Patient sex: F
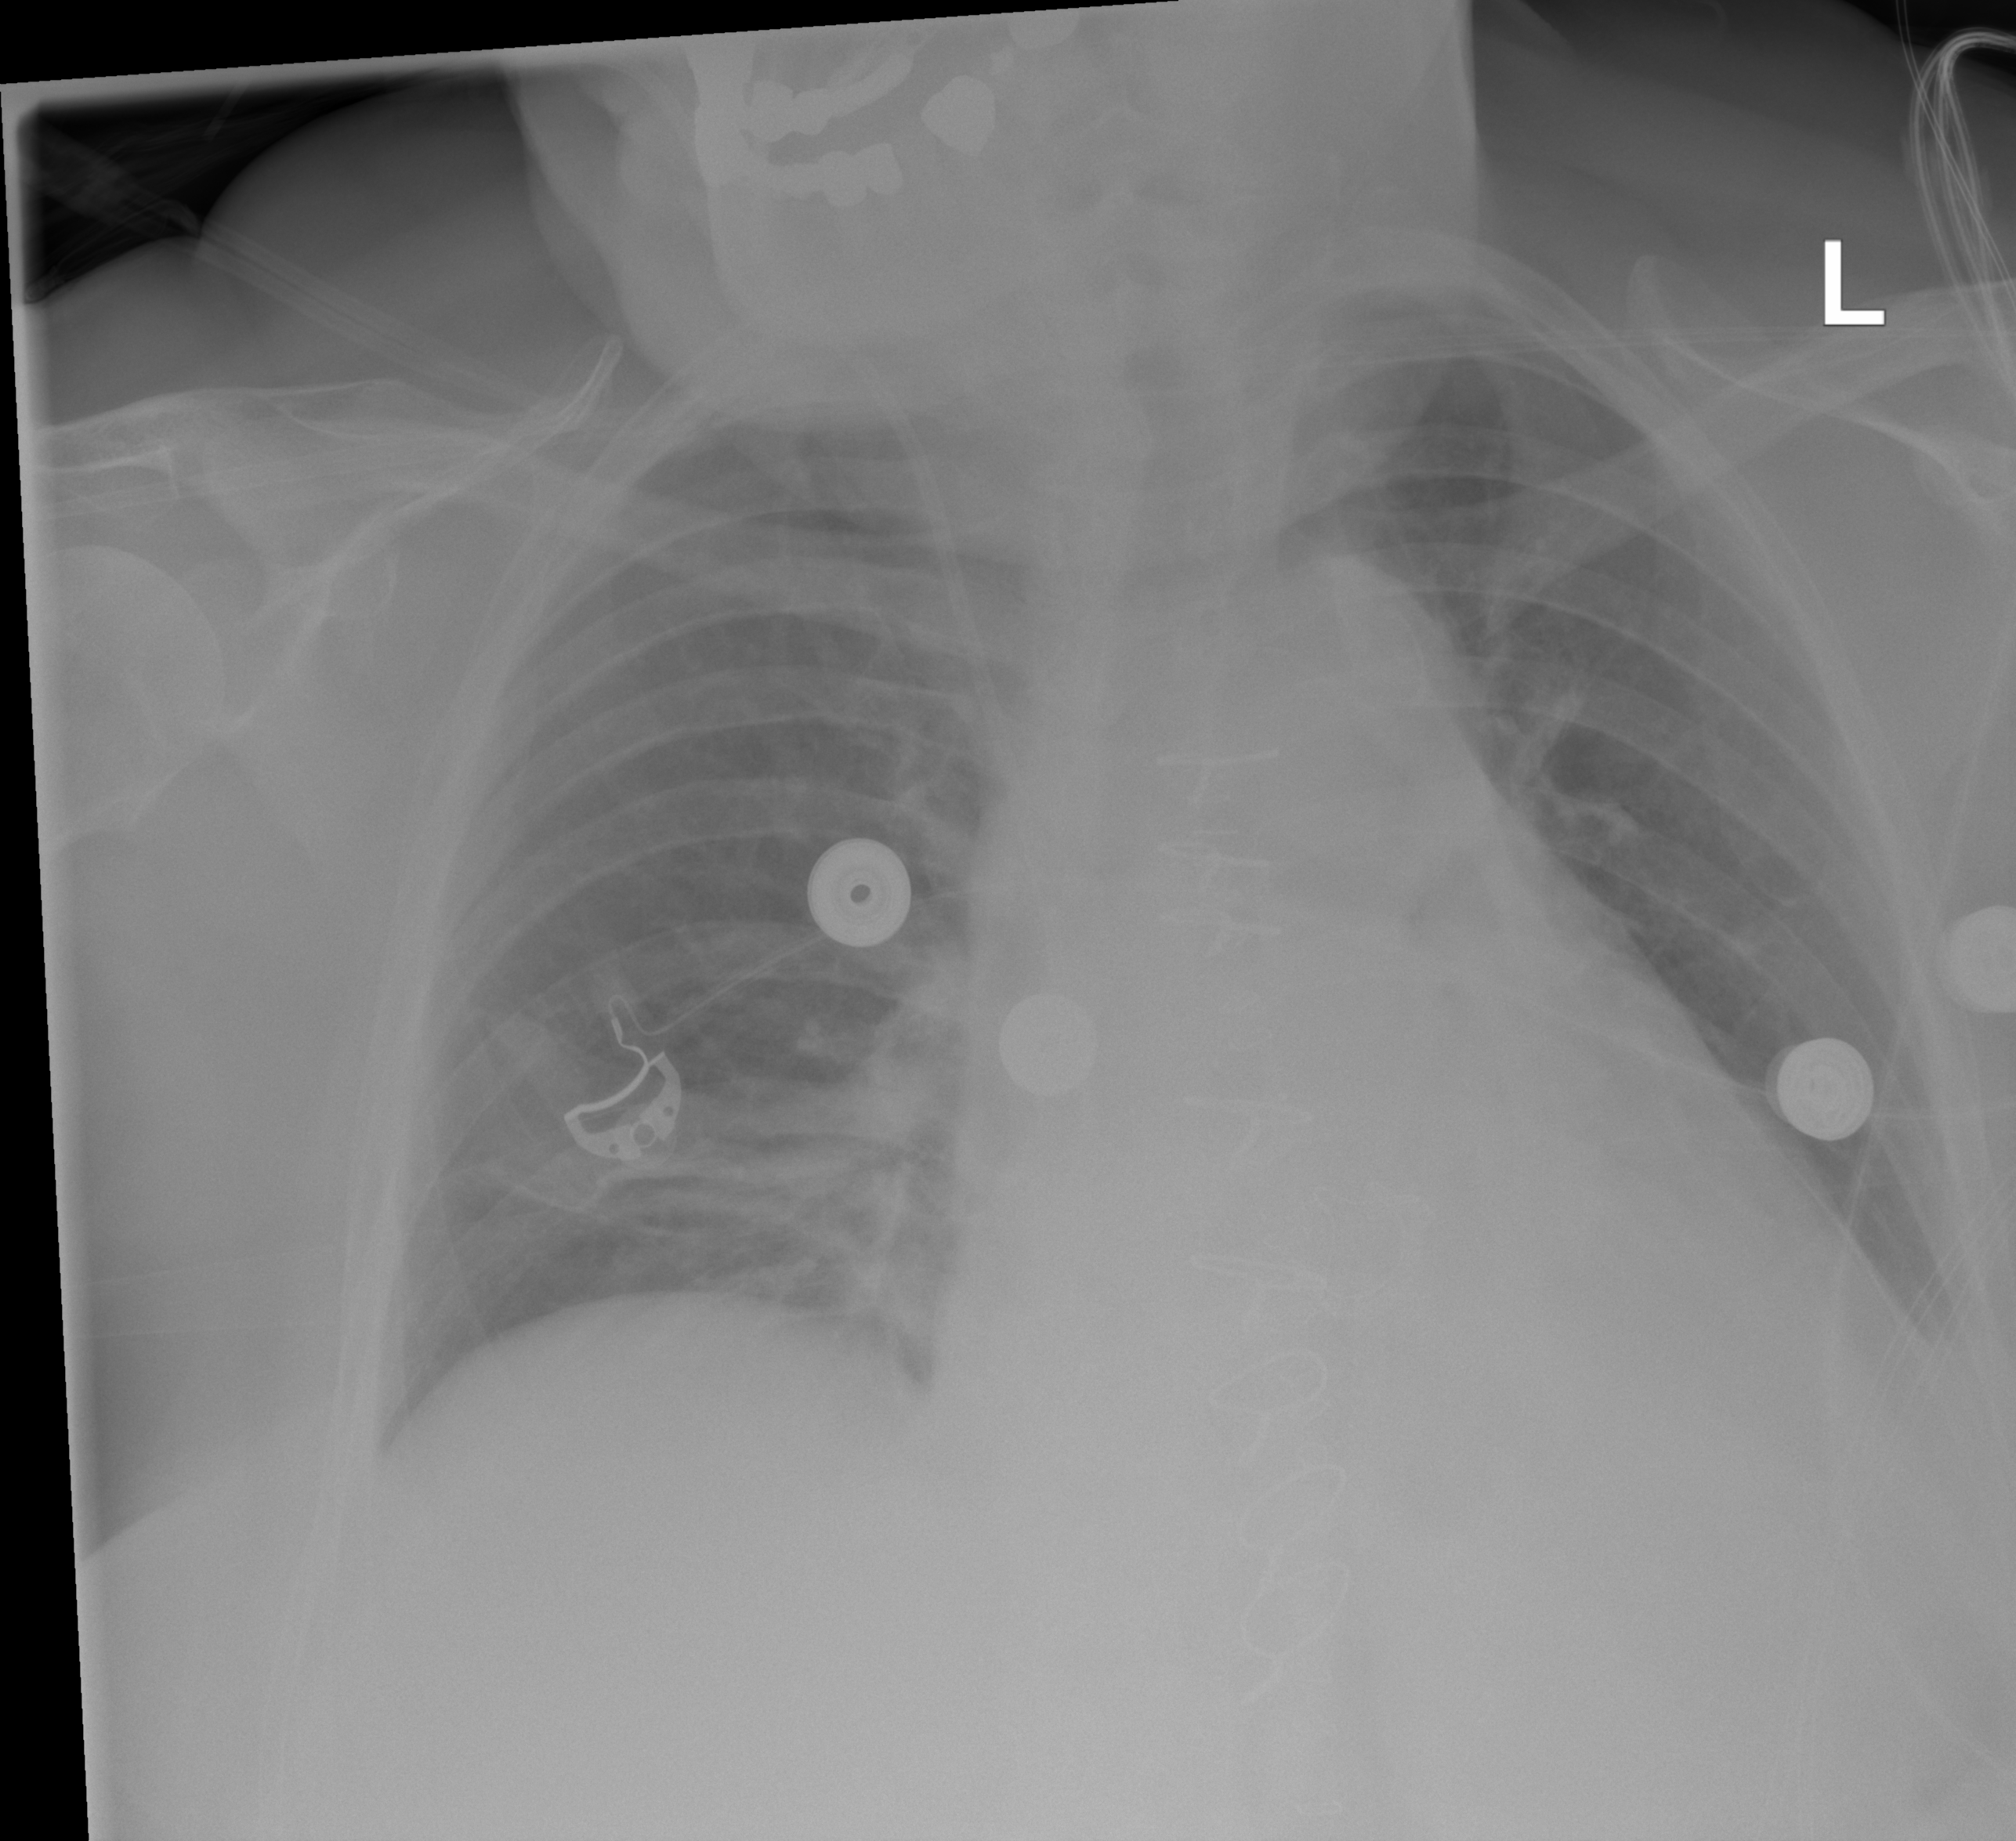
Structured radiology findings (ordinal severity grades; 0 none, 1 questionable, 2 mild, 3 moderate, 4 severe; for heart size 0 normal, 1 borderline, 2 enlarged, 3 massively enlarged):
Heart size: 2
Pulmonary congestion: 0
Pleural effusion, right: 0
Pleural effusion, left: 0
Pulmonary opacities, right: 0
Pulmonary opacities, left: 0
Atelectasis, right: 2
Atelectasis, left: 0